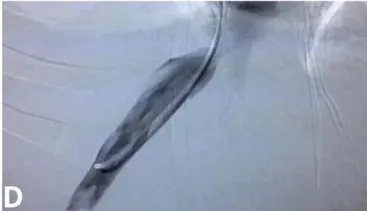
Images from intraoperative phlebography of the suprahepatic vein followed by balloon angioplasty in the first intervention. In (D), control phlebography demonstrating considerable improvement in outflow.
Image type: radiology (x_ray)